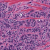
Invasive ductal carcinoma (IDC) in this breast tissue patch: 1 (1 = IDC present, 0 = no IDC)